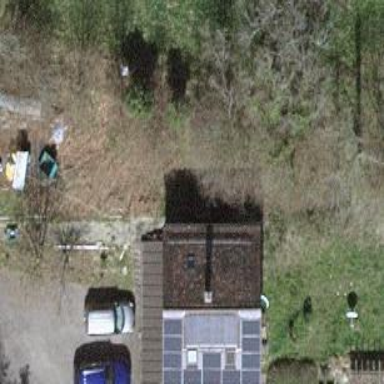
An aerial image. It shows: Simple and straightforward house.